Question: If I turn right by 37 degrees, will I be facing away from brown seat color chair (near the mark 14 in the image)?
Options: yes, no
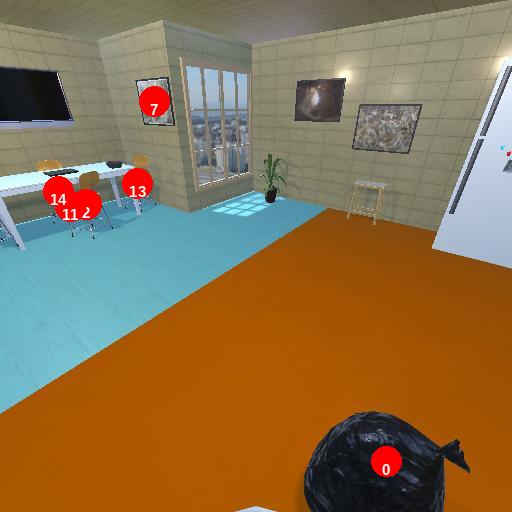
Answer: yes